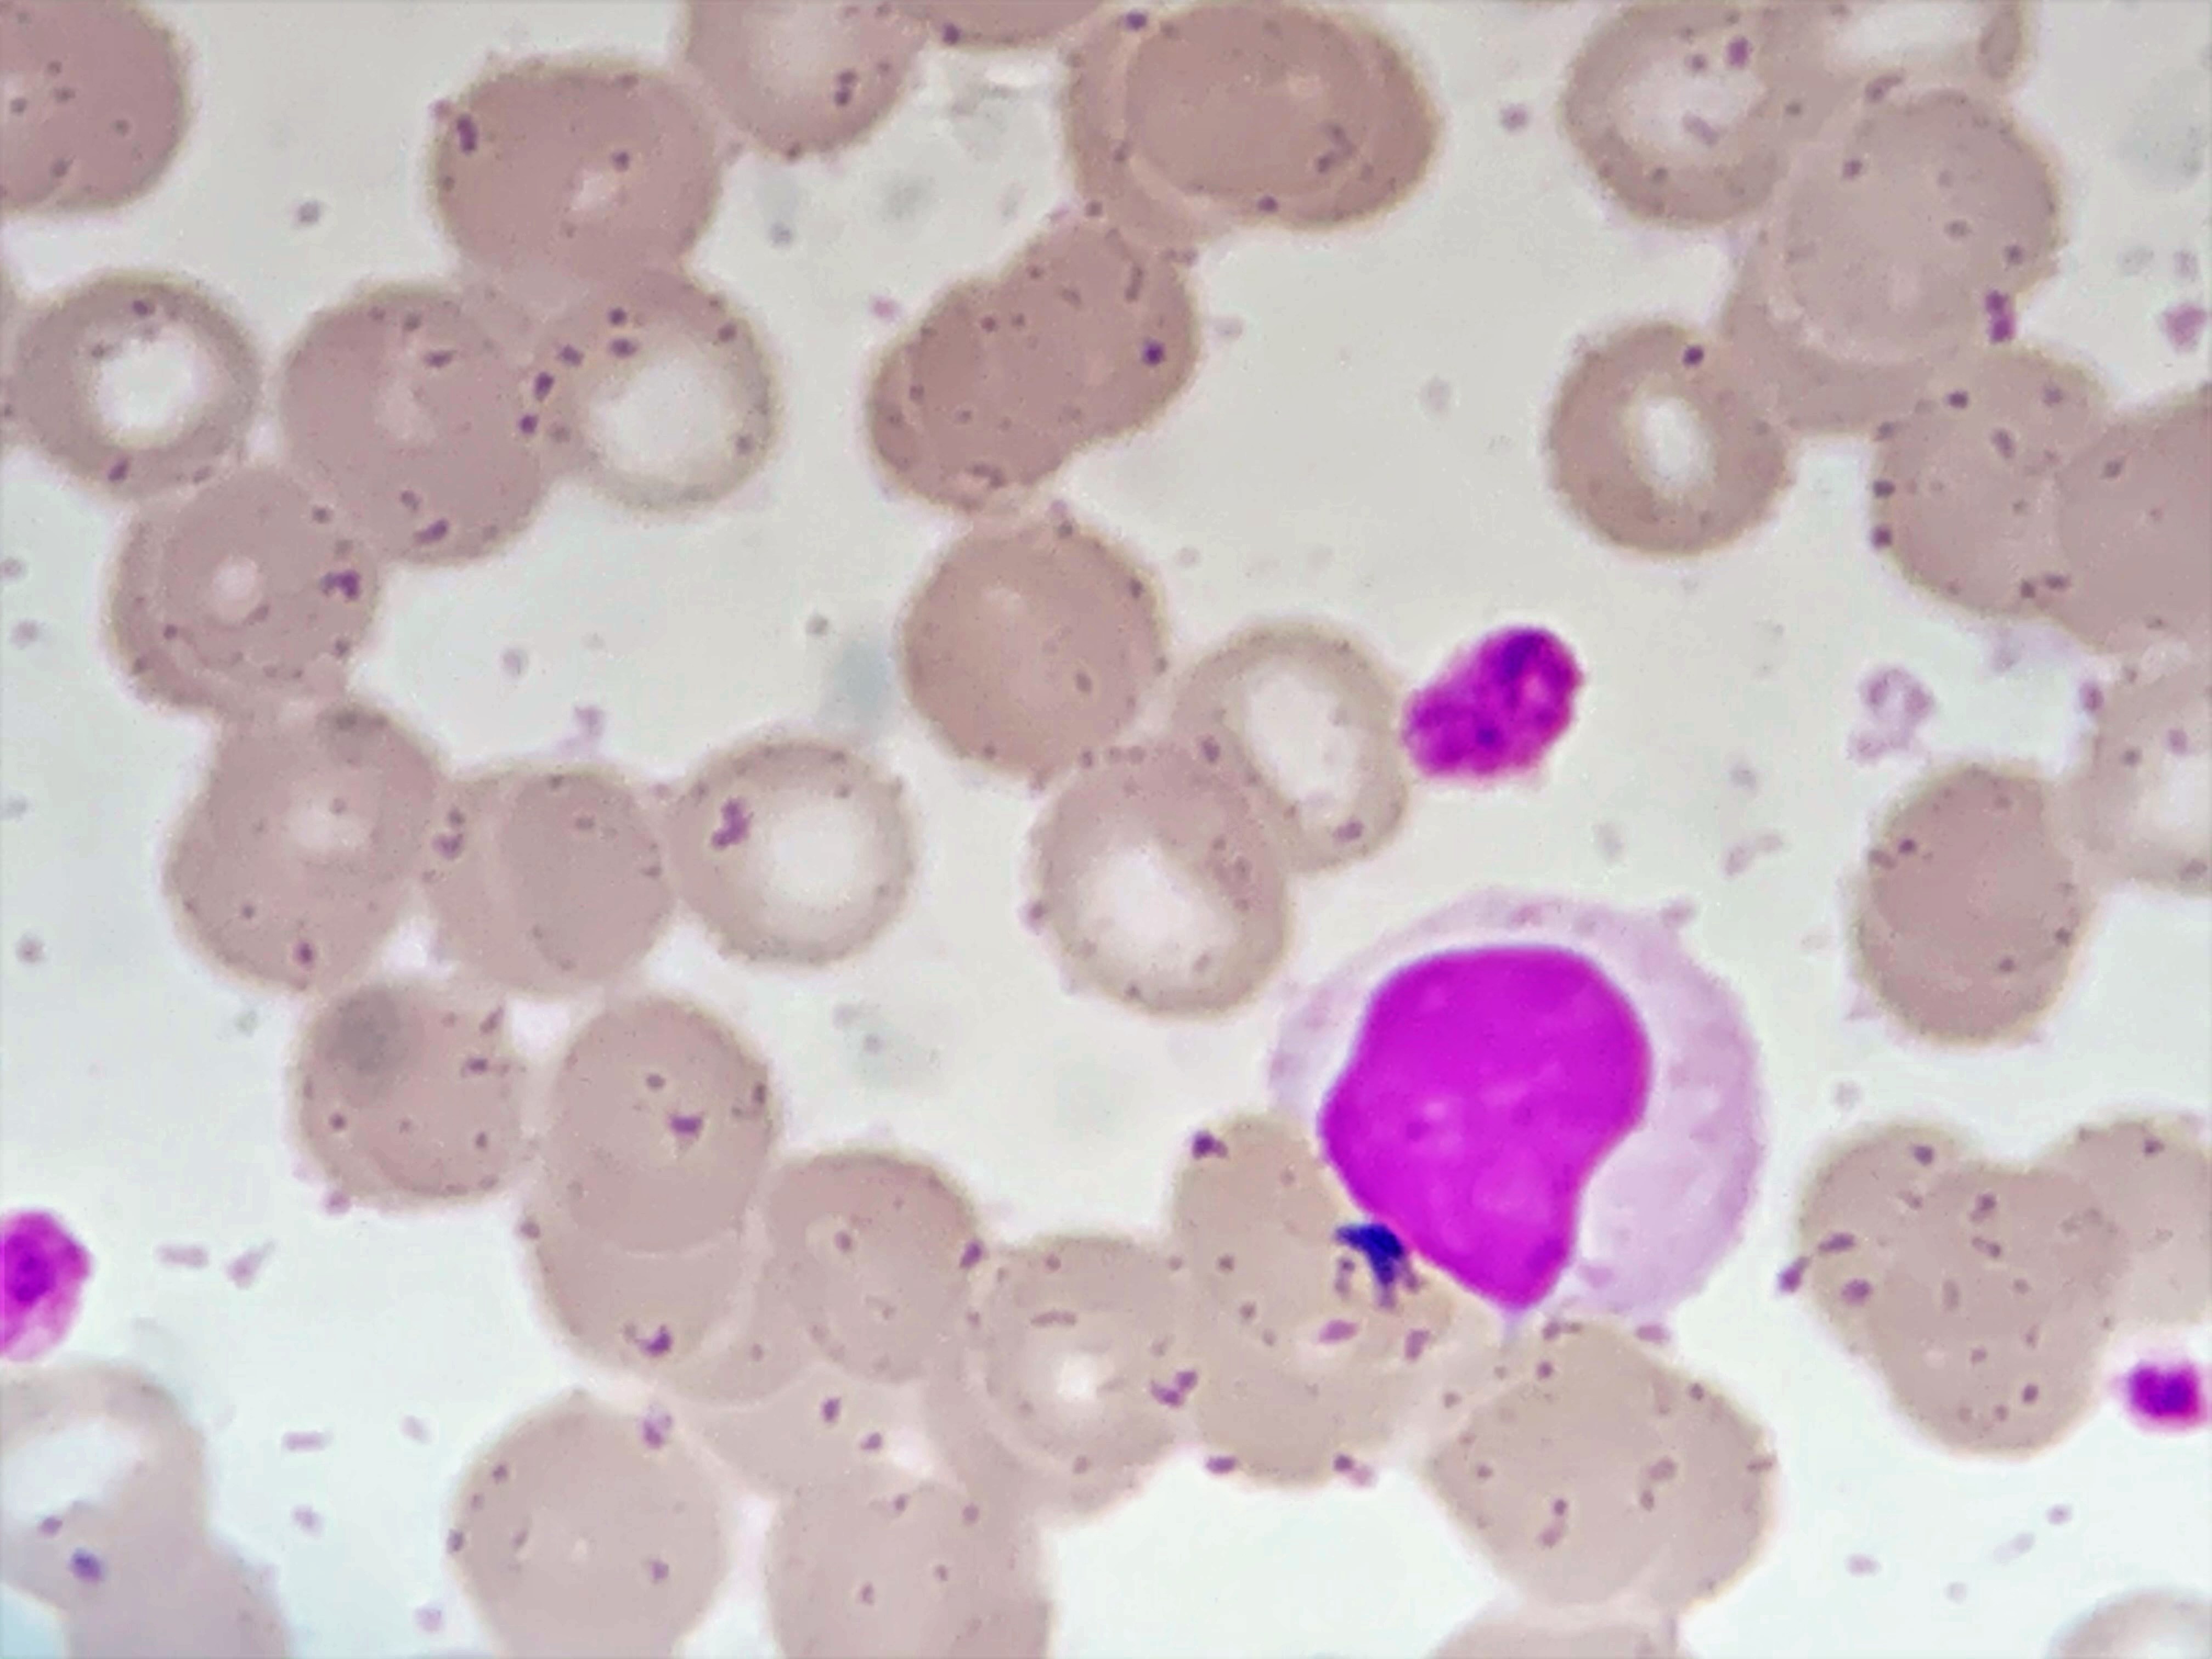
Cell type: LYMPHOCYTES